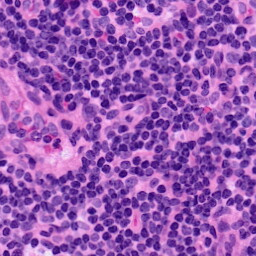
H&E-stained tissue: LymphNode